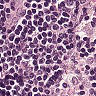
Metastatic tissue present: no